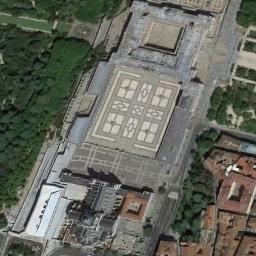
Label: palace